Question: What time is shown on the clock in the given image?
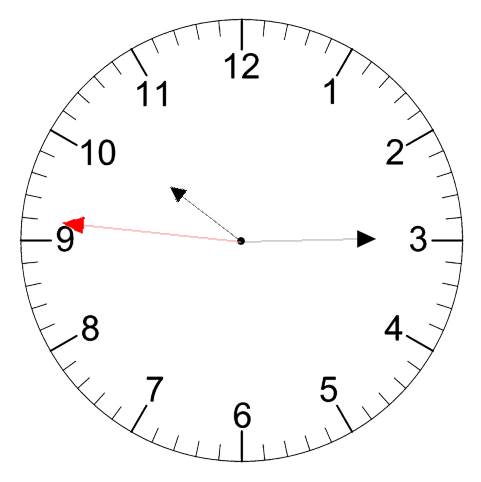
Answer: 10:14:46